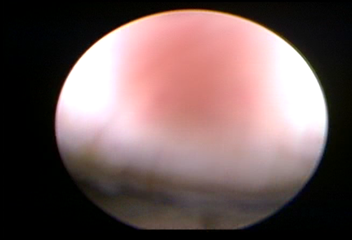
Modality: WLC
Class: Normal mucosa
Bladder cancer association: No